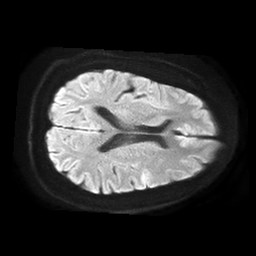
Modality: TRACE
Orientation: axial
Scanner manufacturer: philips
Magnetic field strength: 1.5 T
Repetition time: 4.6 s
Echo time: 0.08517 s